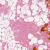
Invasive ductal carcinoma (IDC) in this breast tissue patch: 0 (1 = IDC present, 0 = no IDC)